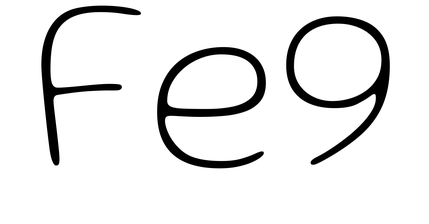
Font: Gluten_Thin